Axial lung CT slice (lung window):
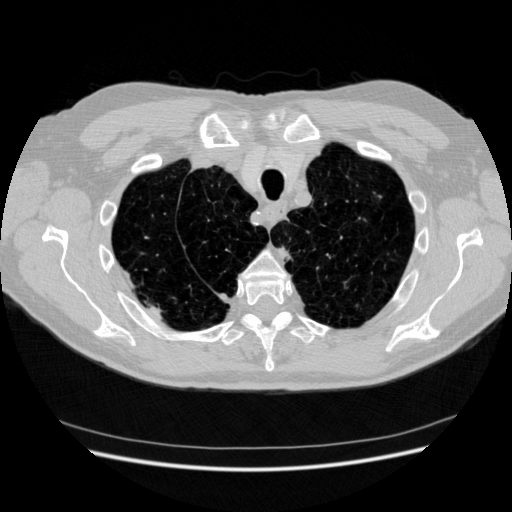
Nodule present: no